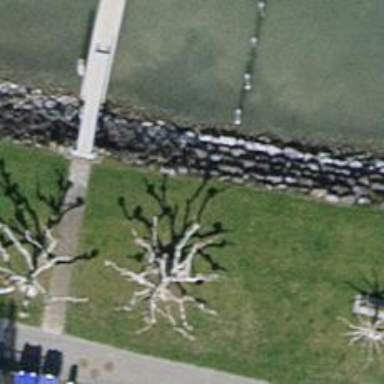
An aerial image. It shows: Brown bench in the vicinity.